You are looking at the unprocessed time series of a bearing vibration snapshot. Classify the bearing condition as one of: normal, inner_race, outer_race, ball.
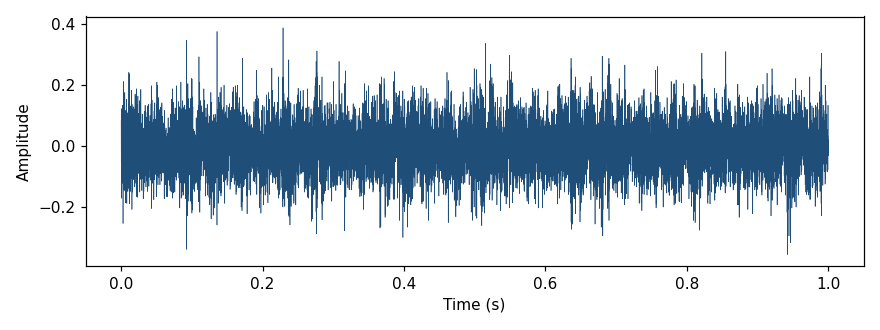
Answer: normal